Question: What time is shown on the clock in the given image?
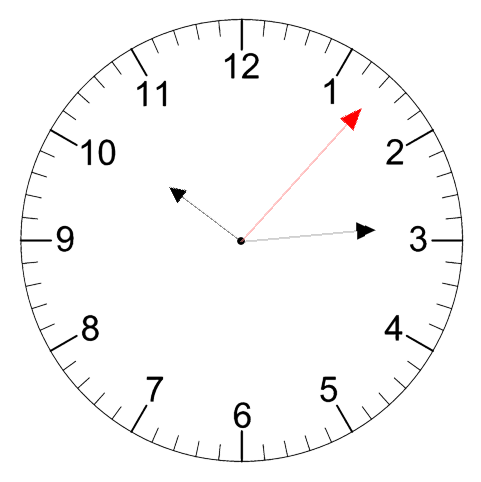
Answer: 10:14:07